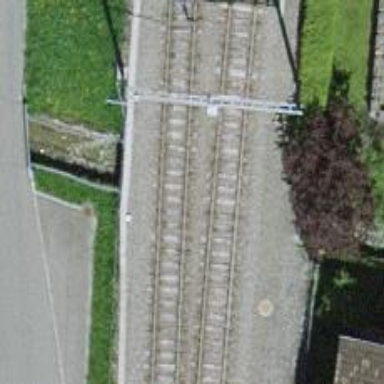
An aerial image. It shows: Bridge with electrified rail tracks and contact line.